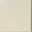
Piece: xx